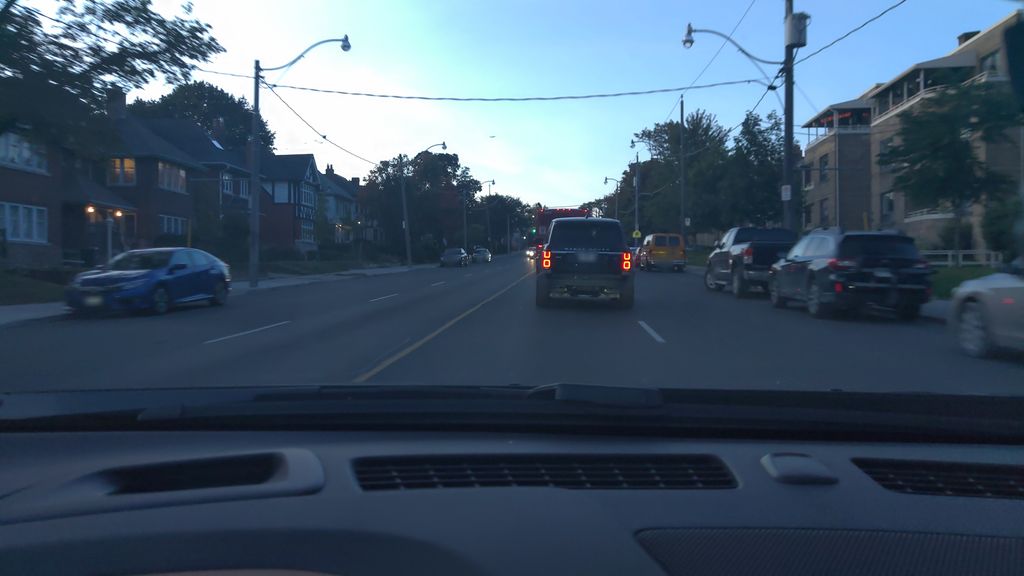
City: toronto